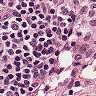
Metastatic tissue present: no